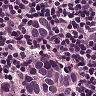
Metastatic tissue present: yes